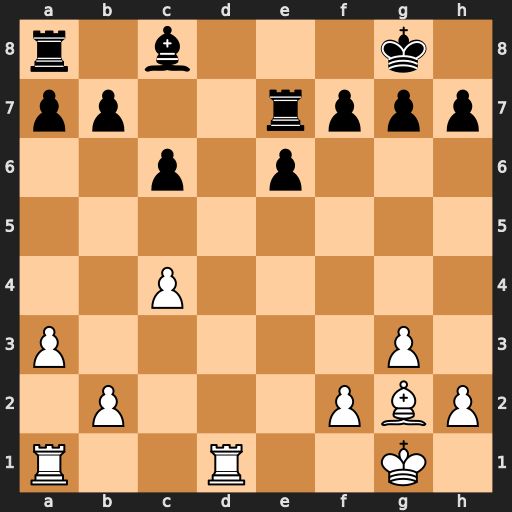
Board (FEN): r1b3k1/pp2rppp/2p1p3/8/2P5/P5P1/1P3PBP/R2R2K1
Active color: w
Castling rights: -
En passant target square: -
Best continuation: Rd8+ Re8 Rxe8#